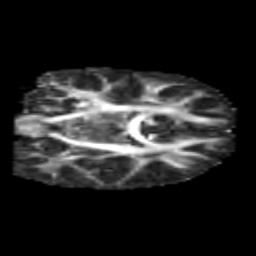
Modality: FA
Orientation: coronal
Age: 6
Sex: male
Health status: healthy